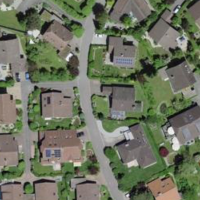
EUNIS habitat code: 54
Species observed at this site:
Primula veris
Galeopsis tetrahit